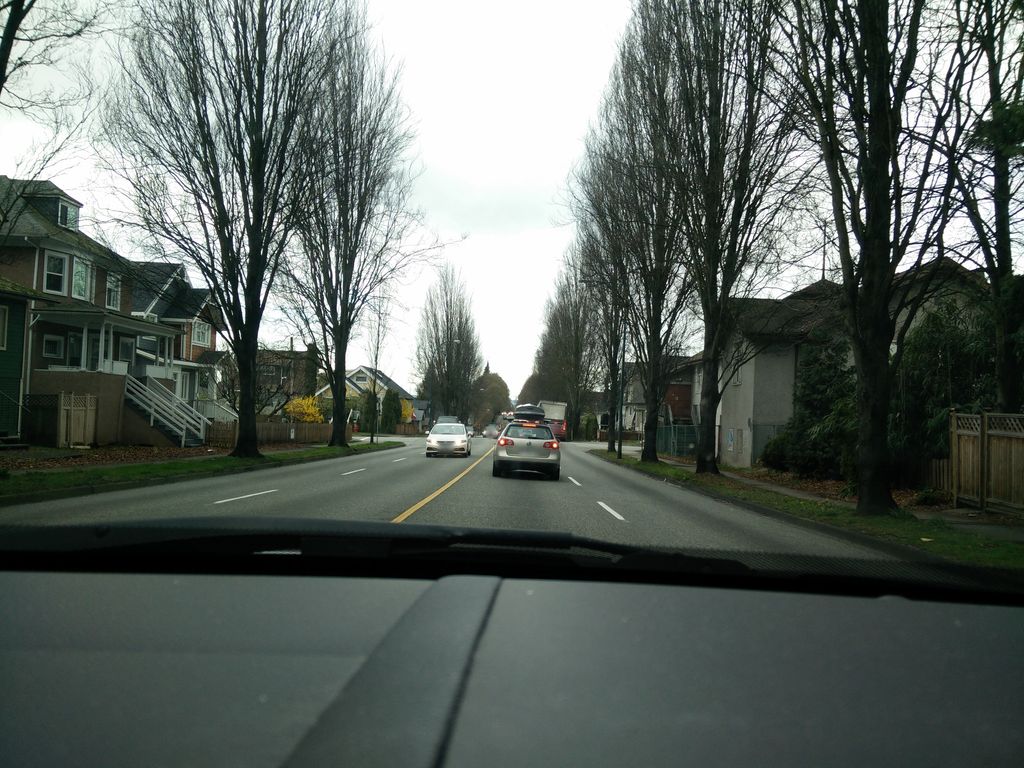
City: vancouver